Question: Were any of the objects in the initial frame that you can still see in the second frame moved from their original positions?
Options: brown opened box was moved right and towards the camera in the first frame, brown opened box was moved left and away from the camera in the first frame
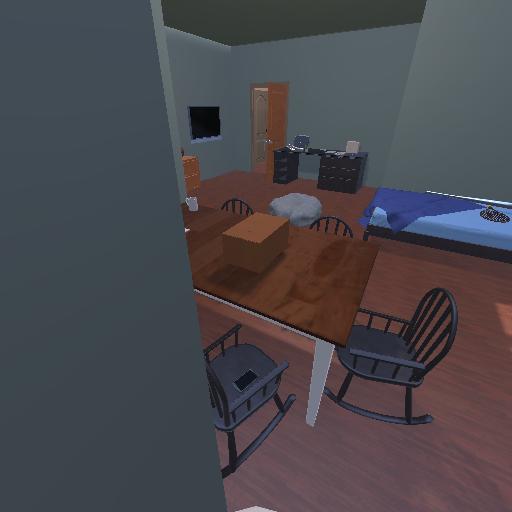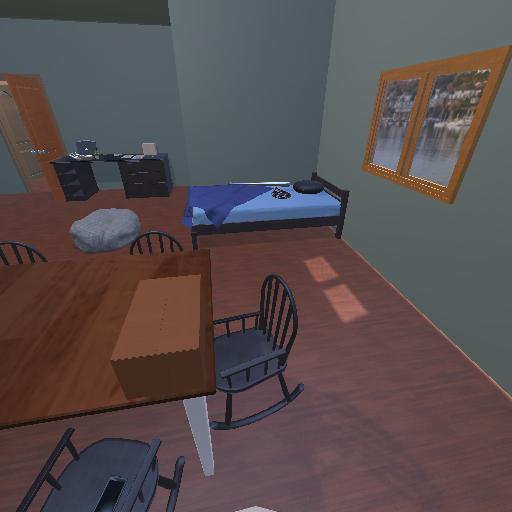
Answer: brown opened box was moved right and towards the camera in the first frame